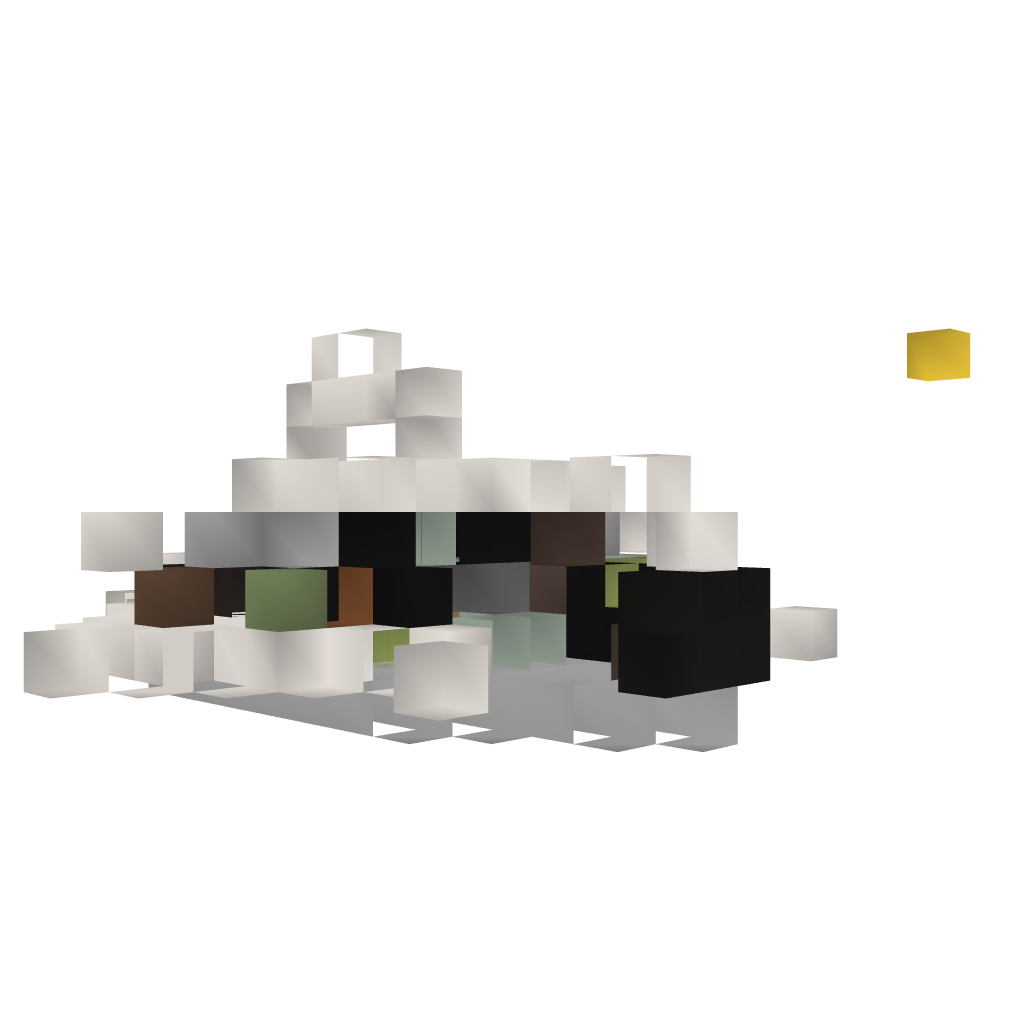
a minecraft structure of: Functional Alien Fighter